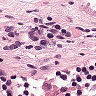
Metastatic tissue present: no